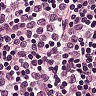
Metastatic tissue present: yes